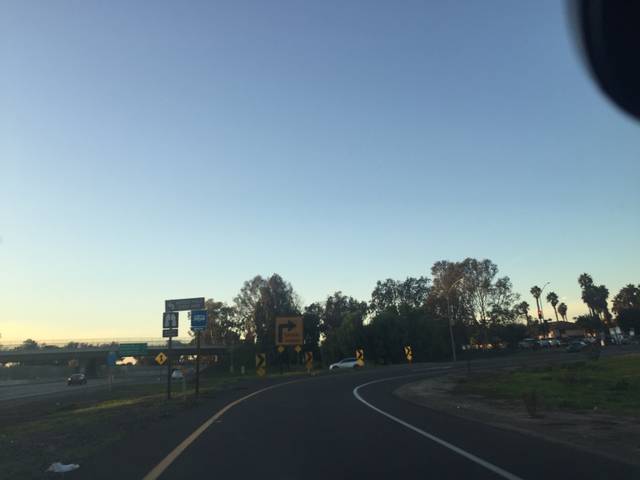
Region: Mexico
Coordinates: 32.558, -117.061